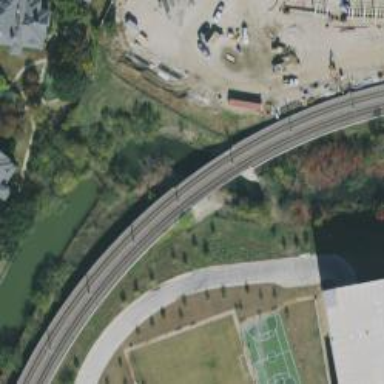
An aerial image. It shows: Bridge for light rail railway with electrified contact lines.